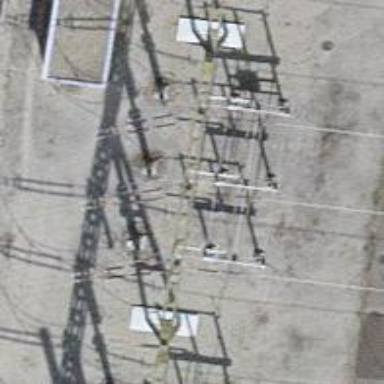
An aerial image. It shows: Power line in the image.